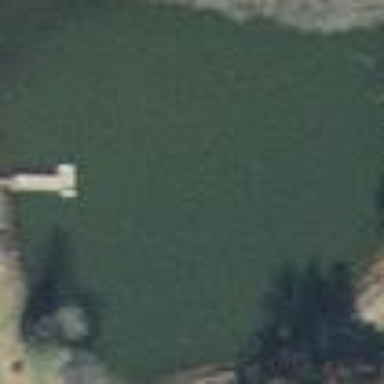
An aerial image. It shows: Pond with natural water.